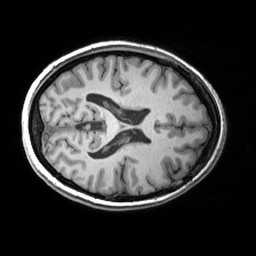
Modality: T1w
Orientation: axial
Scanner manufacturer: siemens
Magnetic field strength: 3 T
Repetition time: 2.53 s
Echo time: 0.00299 s